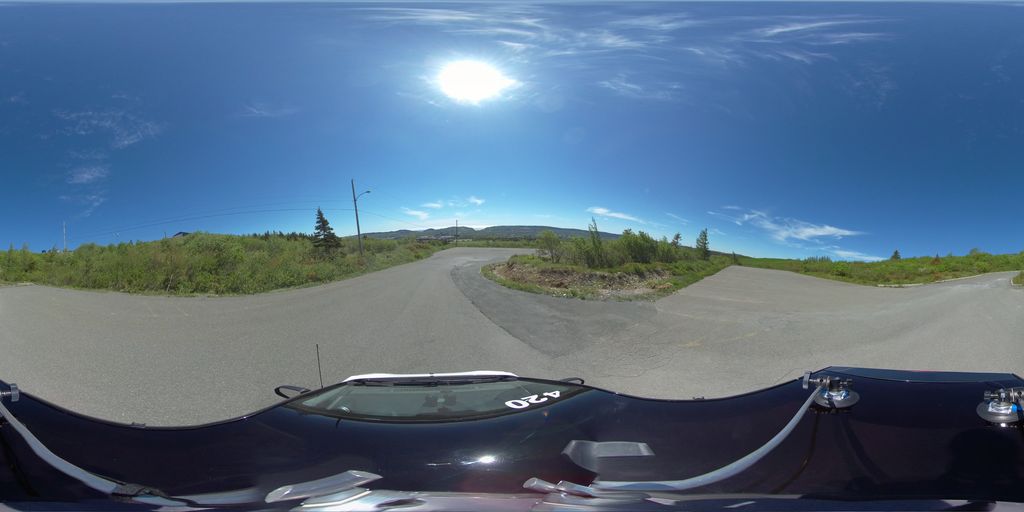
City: st_johns